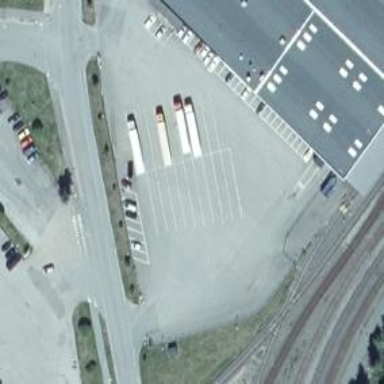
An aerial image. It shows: Street side parking area.